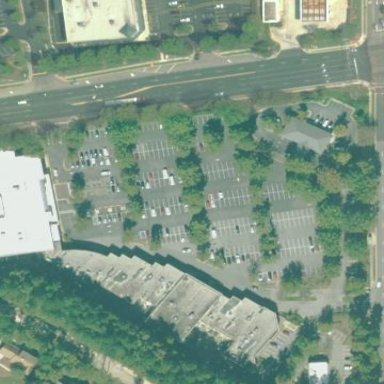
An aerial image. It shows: Parking area with surface.